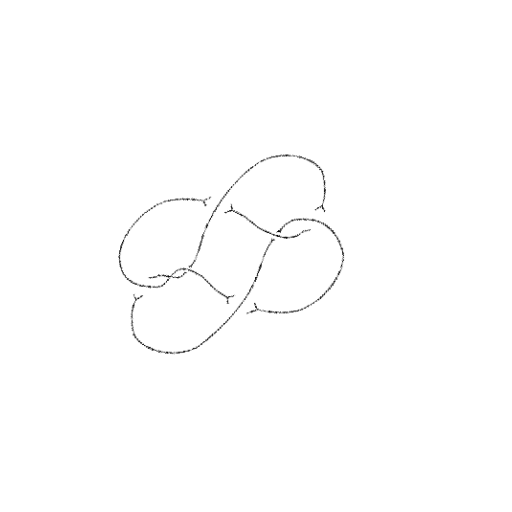
Crossing number: 7